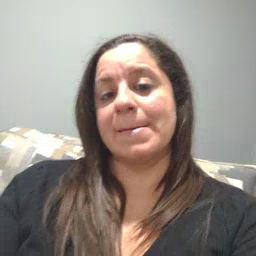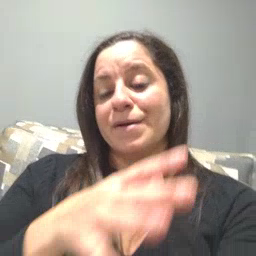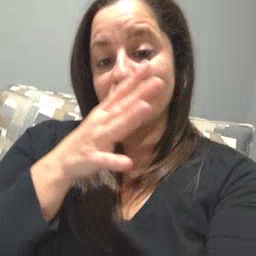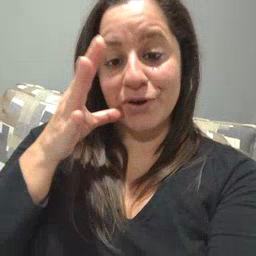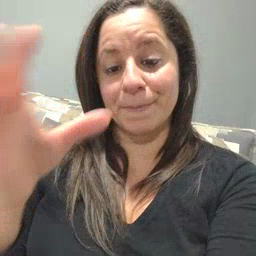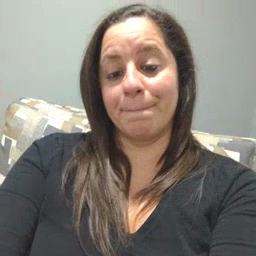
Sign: farm